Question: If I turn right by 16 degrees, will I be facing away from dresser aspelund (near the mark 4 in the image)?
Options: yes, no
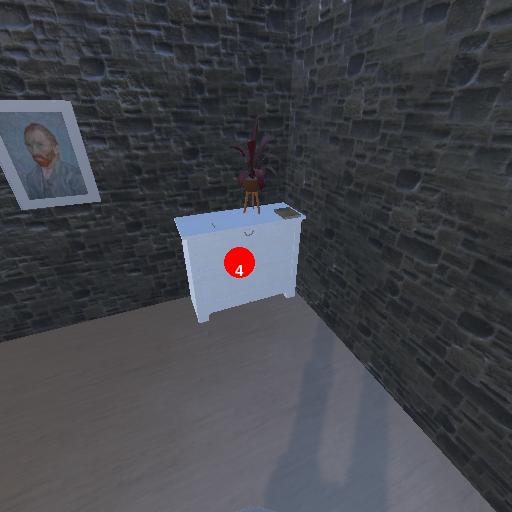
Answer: yes